Aerial crown-view tile of a tropical tree (Barro Colorado Island, Panama), acquired 20250317:
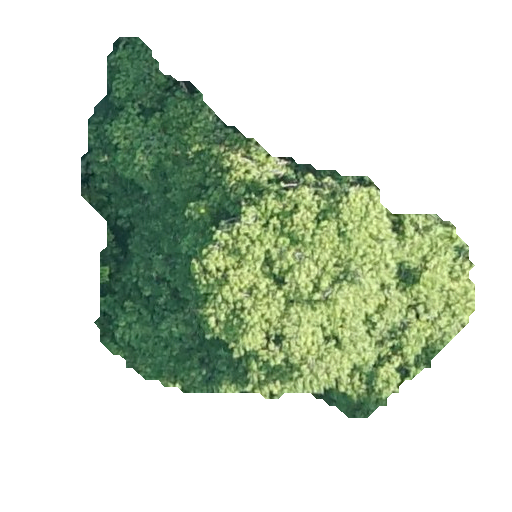
Species: Virola surinamensis
GBIF accepted scientific name: Virola surinamensis
Crown area: 131.89 m²